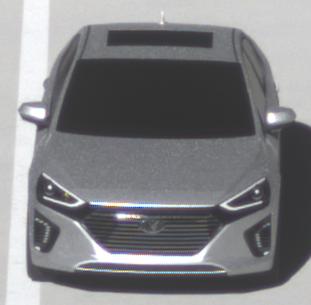
Make: Hyundai
Model: IONIQ Hybrid
Detailed model: IONIQ (AE) Hybrid
Model produced from: 2016/10
Model produced until: 2018/08
Doors: 5
Color: white
Road condition: dry road
Daytime: midday
Contrast: high contrast